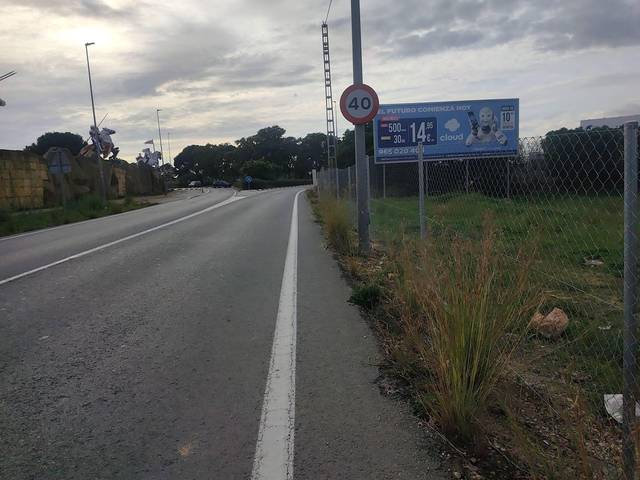
Region: Spain
Coordinates: 38.565, -0.08902